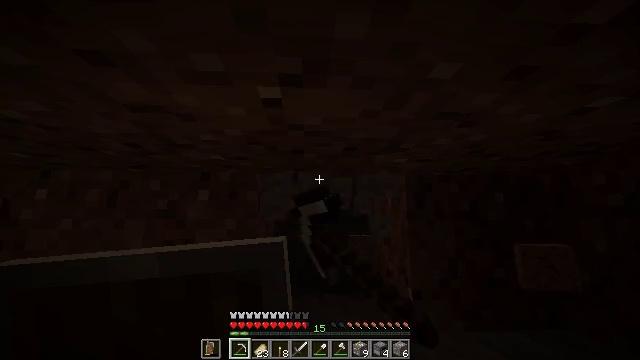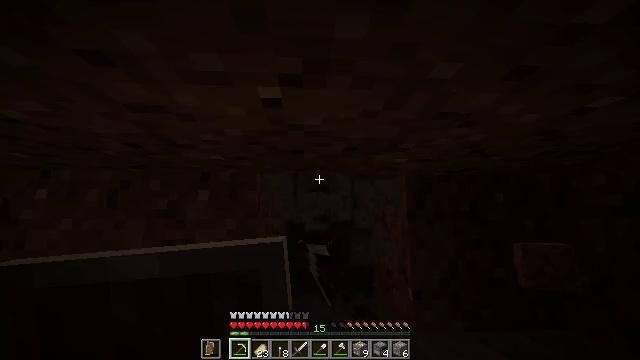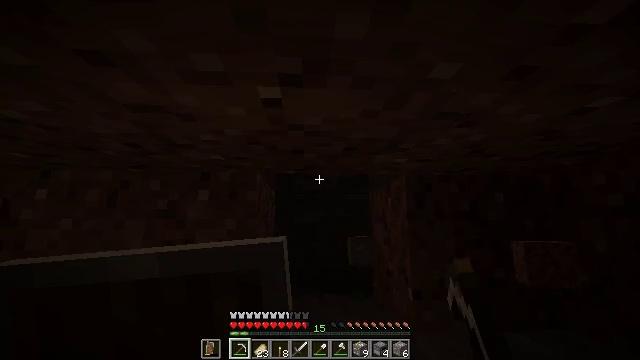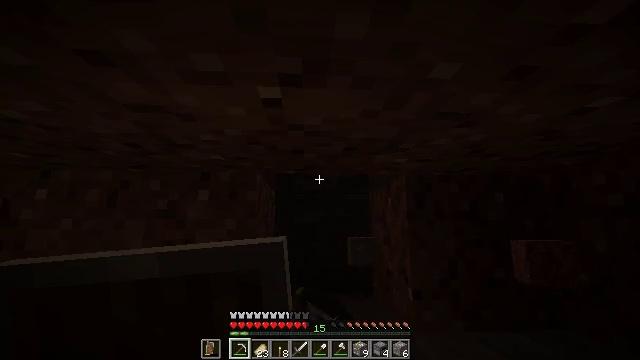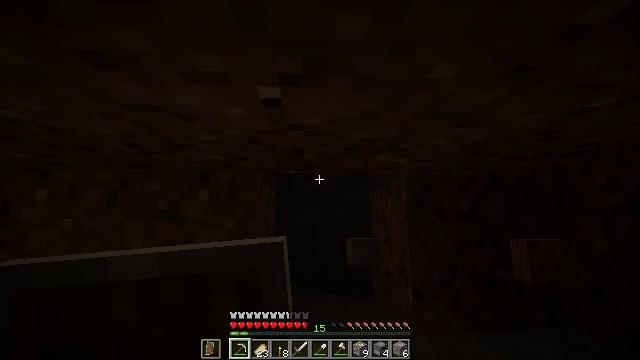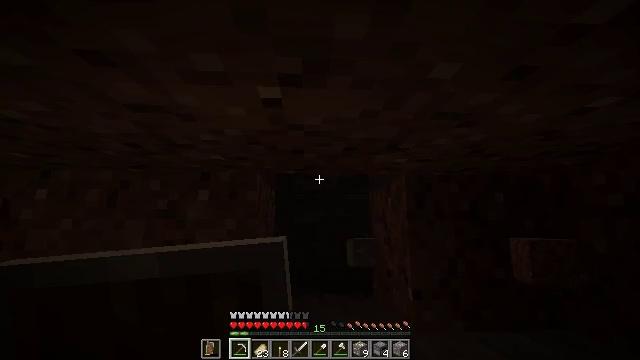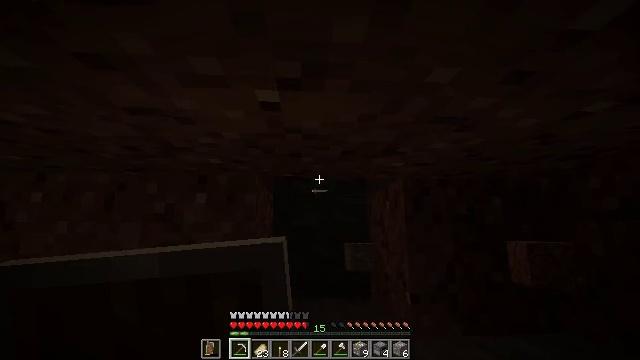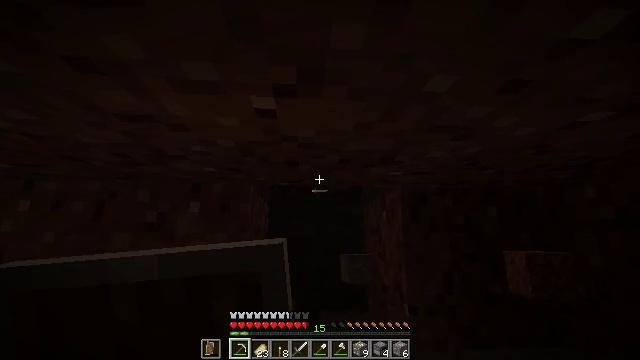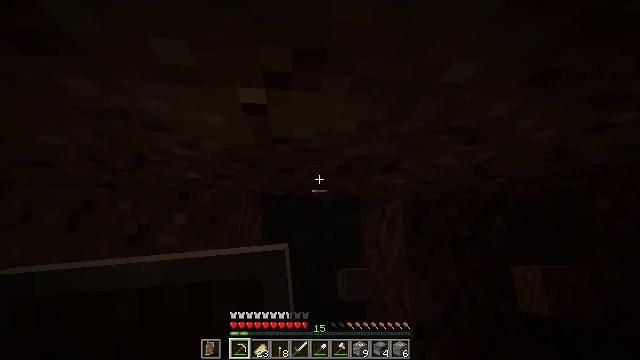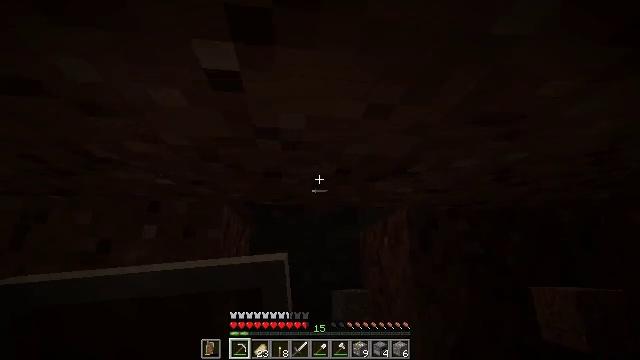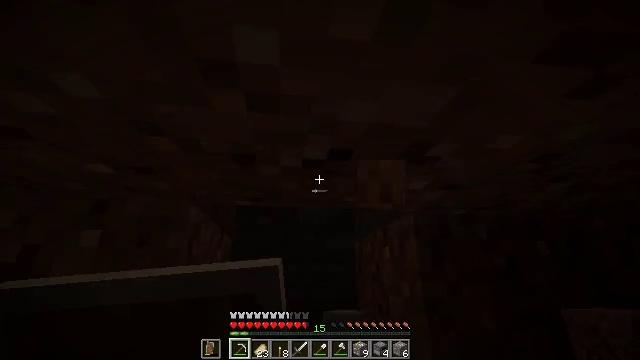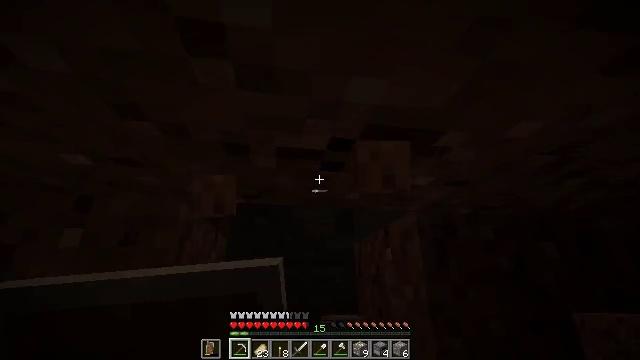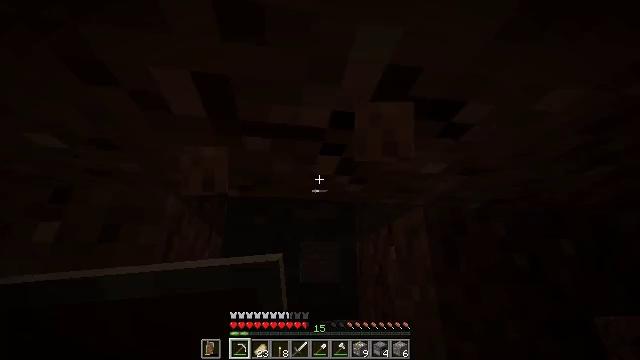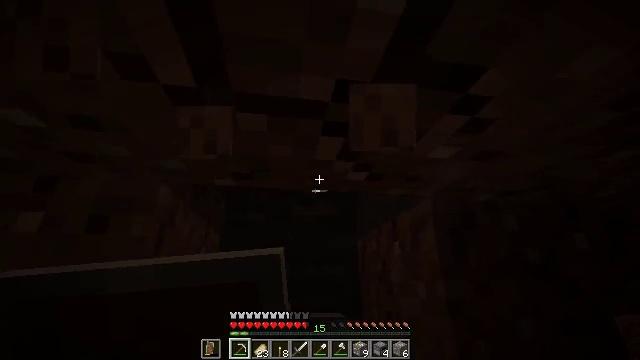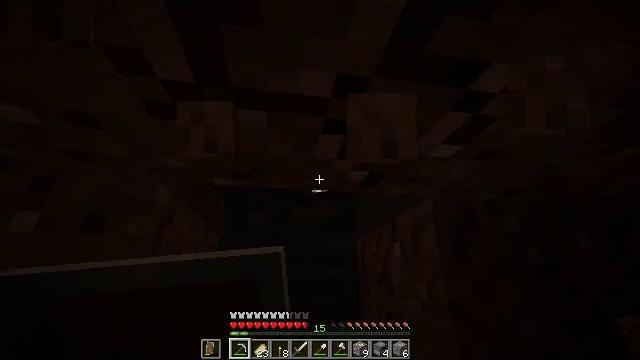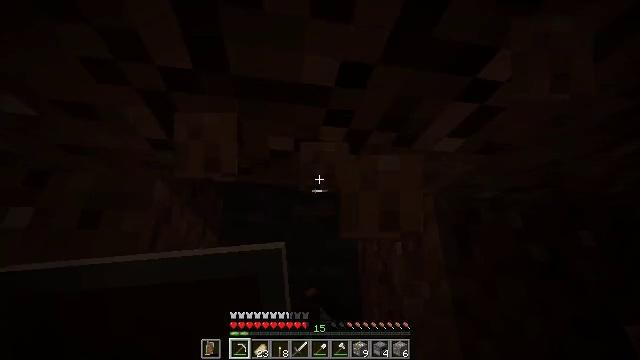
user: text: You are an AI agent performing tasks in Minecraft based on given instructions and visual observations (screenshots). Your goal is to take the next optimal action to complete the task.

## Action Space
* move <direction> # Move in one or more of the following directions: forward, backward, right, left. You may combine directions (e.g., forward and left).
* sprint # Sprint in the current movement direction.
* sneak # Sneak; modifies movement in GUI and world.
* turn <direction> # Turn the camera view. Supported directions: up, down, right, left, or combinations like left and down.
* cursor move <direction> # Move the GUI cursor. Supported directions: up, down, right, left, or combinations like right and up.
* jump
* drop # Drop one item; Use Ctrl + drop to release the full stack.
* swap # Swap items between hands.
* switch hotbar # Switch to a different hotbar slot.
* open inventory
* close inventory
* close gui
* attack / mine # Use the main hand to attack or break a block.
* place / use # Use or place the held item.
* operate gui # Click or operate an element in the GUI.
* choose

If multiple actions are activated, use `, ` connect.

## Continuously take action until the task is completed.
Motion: motion action
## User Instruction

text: Collect granite for building materials.
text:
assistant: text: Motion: attack / mine
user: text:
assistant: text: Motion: attack / mine
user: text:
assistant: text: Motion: attack / mine
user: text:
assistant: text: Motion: attack / mine
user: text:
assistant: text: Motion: attack / mine
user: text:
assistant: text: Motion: no_op
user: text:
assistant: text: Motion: move forward, turn up
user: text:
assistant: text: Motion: move forward, turn right and up
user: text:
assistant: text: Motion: move forward, turn right and up
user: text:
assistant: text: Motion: move forward, turn right and up, attack / mine
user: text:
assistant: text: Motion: attack / mine
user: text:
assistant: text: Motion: attack / mine
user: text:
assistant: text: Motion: attack / mine
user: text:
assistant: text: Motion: attack / mine
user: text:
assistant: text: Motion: attack / mine
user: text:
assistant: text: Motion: attack / mine
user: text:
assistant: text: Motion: attack / mine
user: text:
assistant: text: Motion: attack / mine
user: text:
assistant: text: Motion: attack / mine
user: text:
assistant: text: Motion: attack / mine
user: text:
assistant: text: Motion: attack / mine
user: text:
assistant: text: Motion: attack / mine